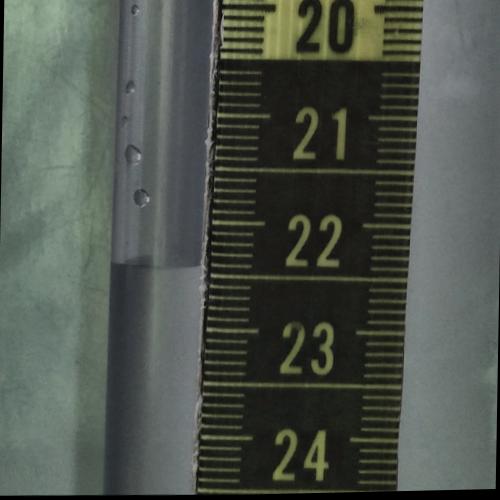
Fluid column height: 22.4 cm